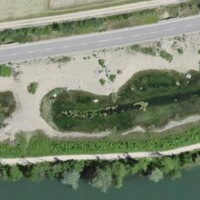
EUNIS habitat code: 52
Species observed at this site:
Milvus milvus